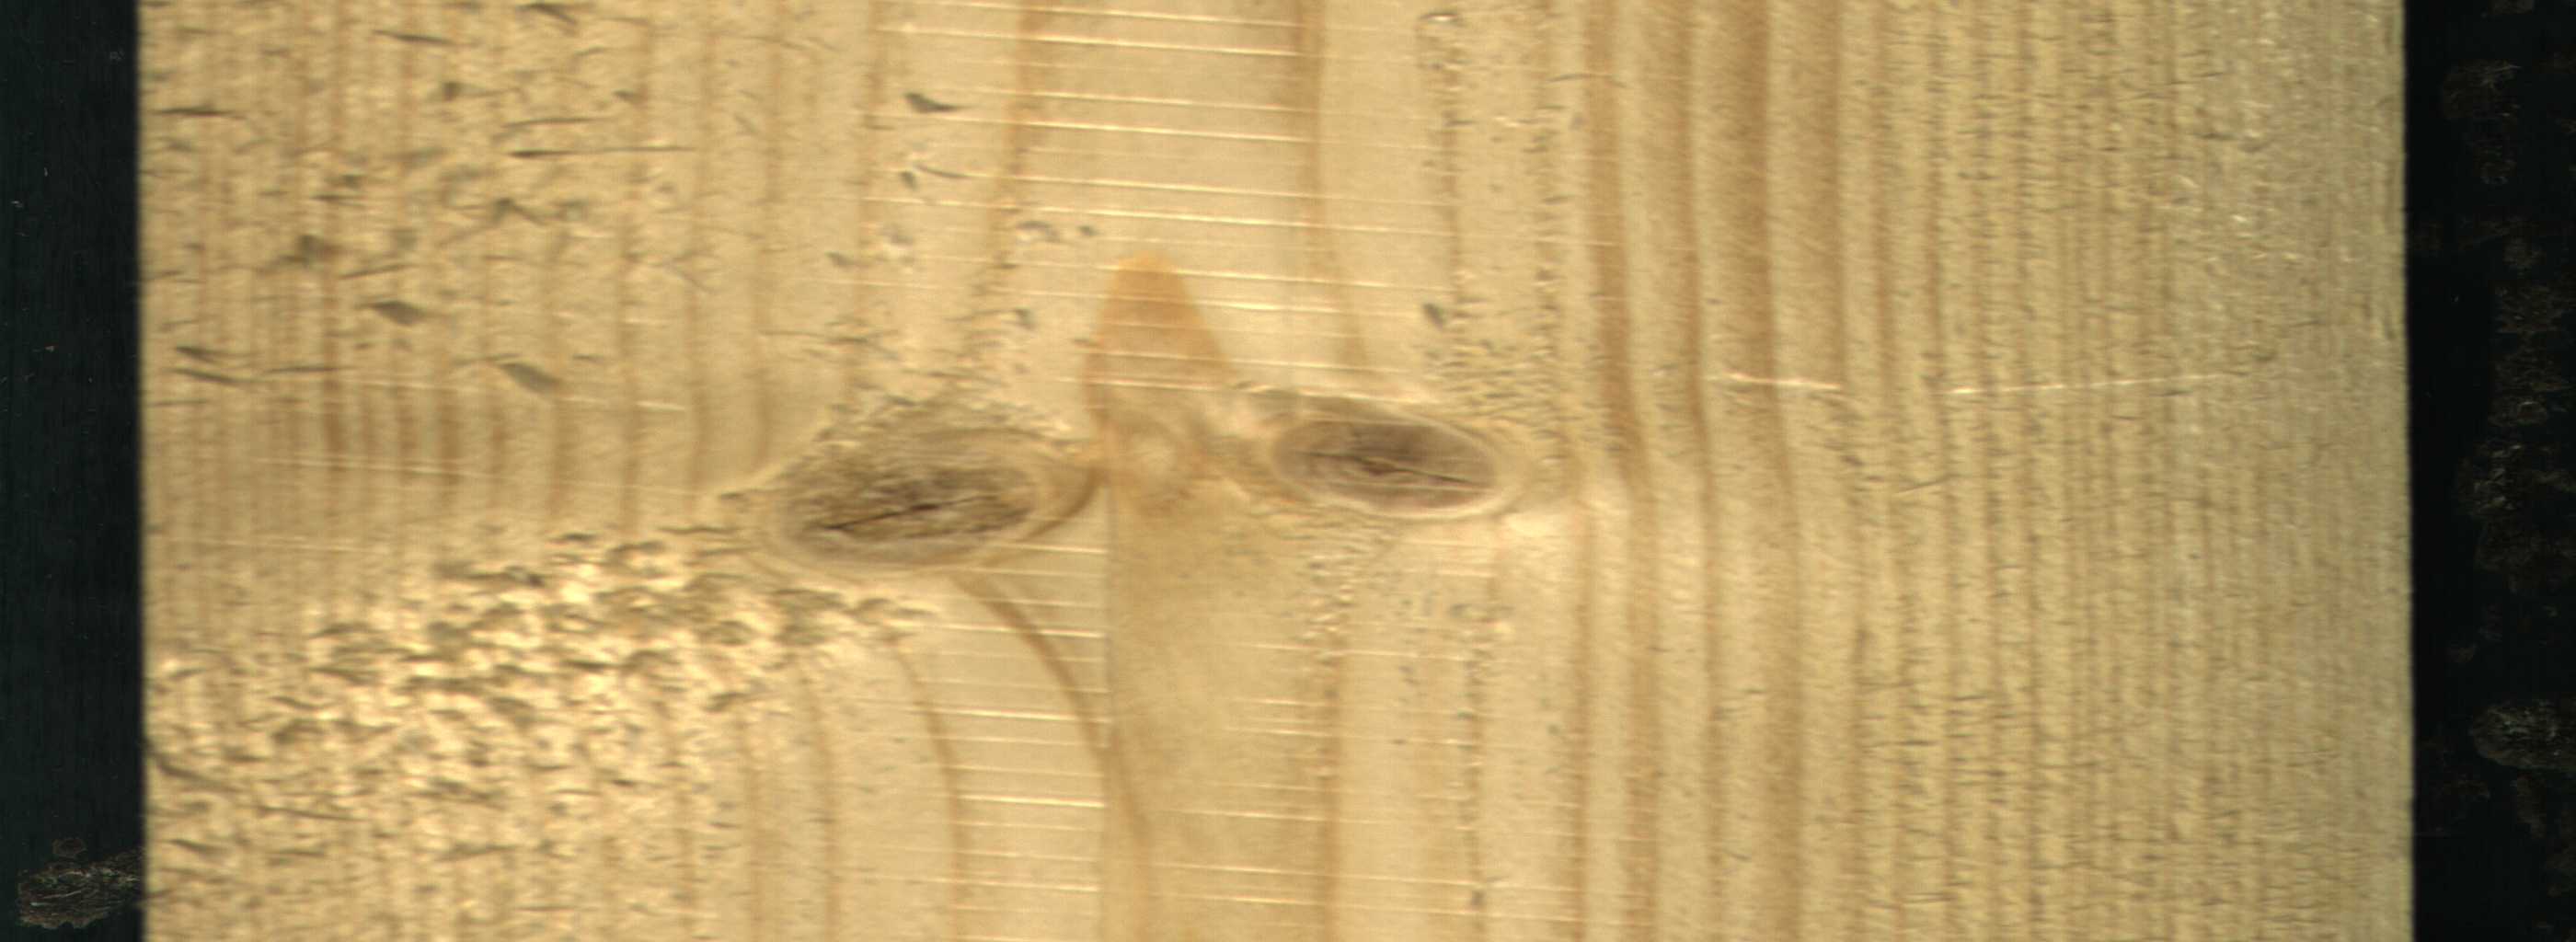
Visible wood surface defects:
knot_with_crack
knot_with_crack